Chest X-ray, PA view. Patient: 69 years old, sex M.
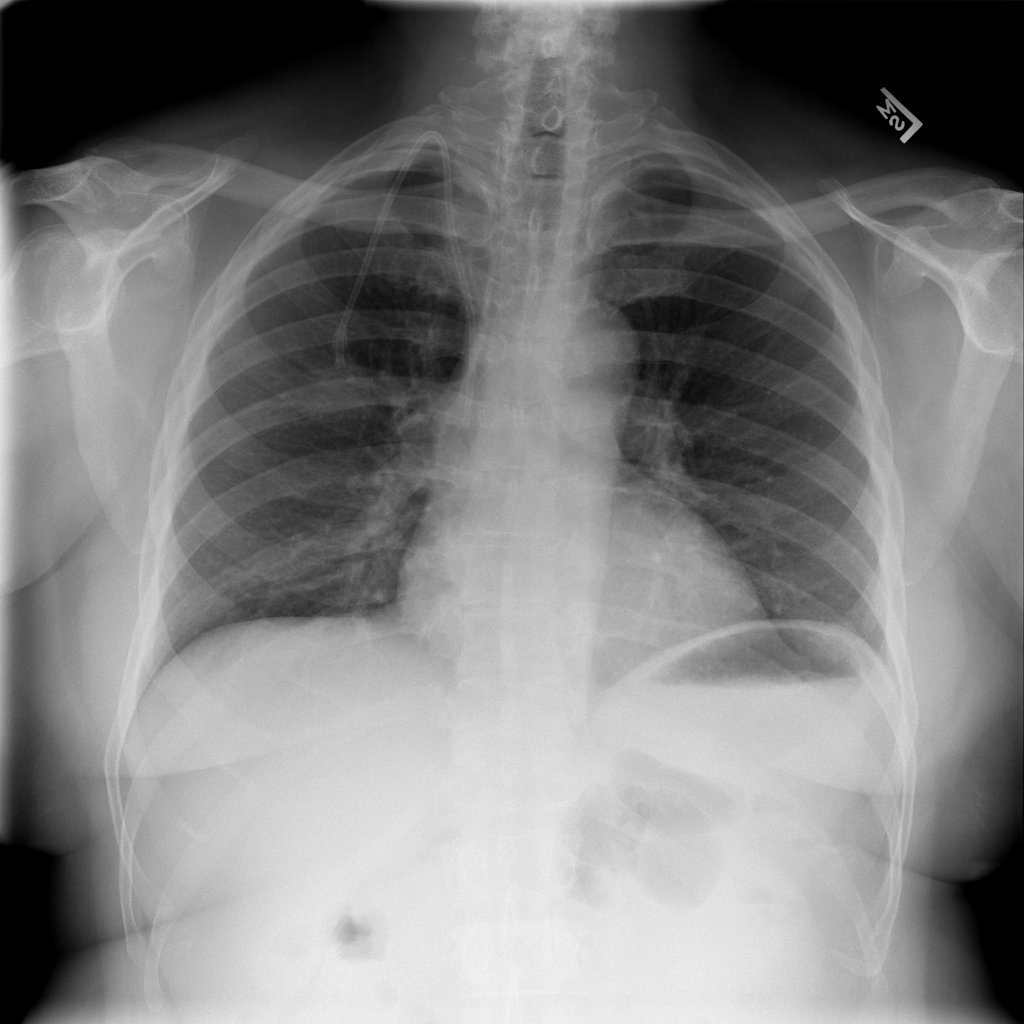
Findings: No Finding